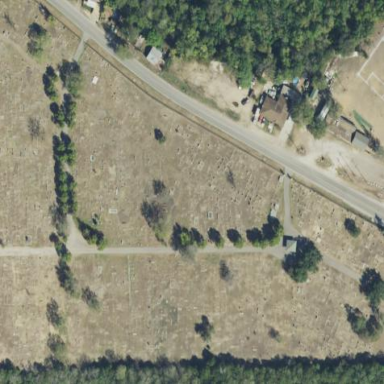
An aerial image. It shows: Grave yard.